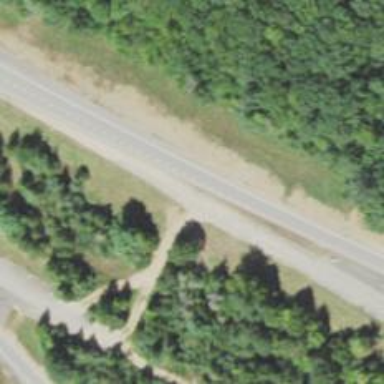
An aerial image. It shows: Track road.